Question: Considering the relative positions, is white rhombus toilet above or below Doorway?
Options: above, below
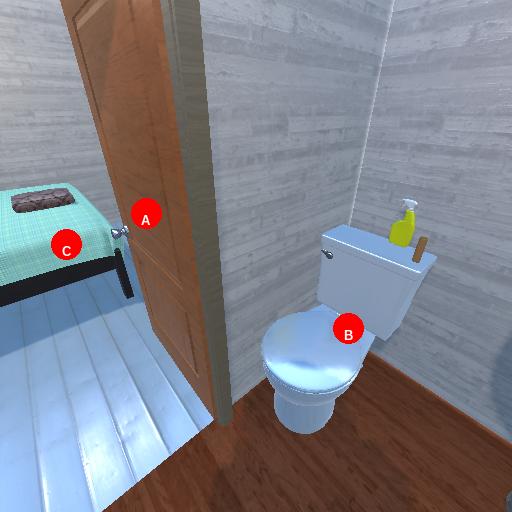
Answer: above